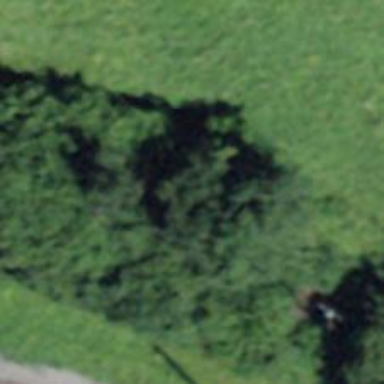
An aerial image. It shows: Single tag "natural: tree."